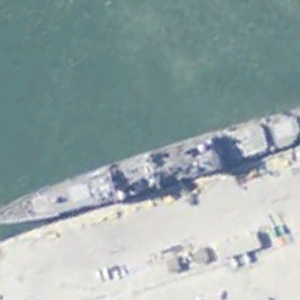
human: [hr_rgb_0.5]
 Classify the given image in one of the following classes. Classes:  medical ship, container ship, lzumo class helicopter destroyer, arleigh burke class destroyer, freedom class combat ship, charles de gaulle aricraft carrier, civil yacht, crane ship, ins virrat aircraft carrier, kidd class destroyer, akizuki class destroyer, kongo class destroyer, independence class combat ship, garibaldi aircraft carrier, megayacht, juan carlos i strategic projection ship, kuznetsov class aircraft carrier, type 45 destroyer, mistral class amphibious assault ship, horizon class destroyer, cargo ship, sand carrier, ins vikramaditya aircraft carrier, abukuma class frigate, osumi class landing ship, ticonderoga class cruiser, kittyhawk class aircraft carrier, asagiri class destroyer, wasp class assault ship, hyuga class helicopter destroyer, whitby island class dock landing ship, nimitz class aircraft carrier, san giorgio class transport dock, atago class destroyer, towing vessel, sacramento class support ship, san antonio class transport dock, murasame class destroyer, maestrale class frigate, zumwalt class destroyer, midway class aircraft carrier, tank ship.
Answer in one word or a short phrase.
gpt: Ticonderoga class cruiser